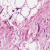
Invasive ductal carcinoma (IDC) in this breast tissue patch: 0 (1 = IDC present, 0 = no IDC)